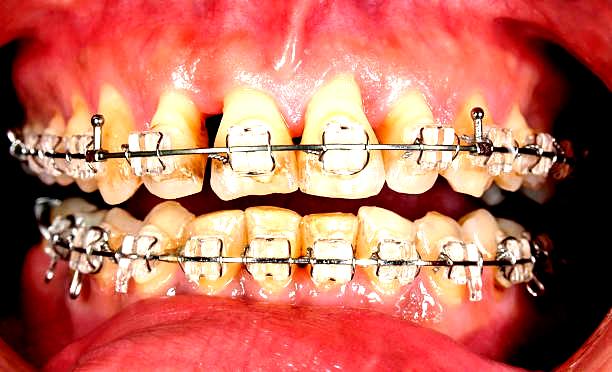
Condition: Gingivitis